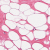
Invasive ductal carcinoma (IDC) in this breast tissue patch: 0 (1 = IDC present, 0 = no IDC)